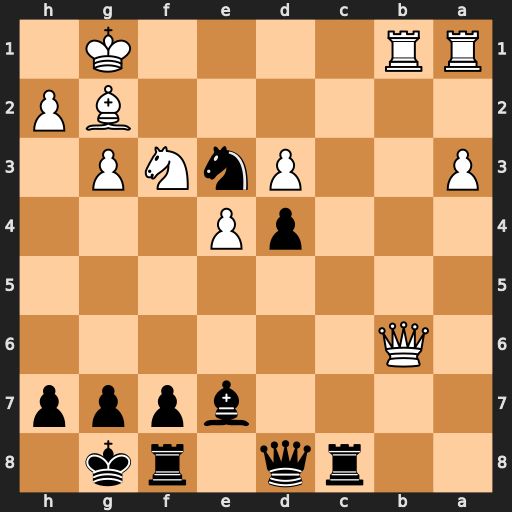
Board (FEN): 2rq1rk1/4bppp/1Q6/8/3pP3/P2PnNP1/6BP/RR4K1
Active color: b
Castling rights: -
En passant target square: -
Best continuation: Rc1+ Rxc1 Qxb6